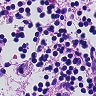
Metastatic tissue present: no